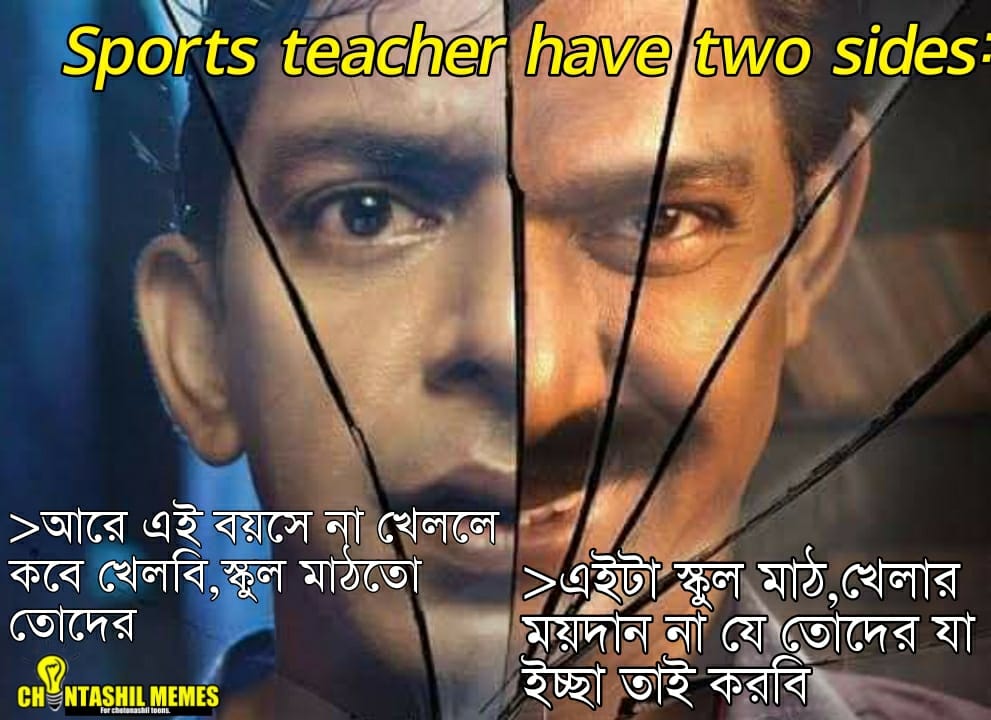
Caption: Sports teacher have two sides:    > আরে এই বয়সে না খেললে কবে খেলবি , স্কুল মাঠতো তোদের   > এইটা স্কুল মাঠ , খেলার ময়দান না যে তোদের যা ইচ্ছা তাই করবি
Label: non-hate